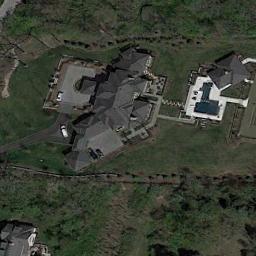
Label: sparse_residential